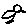
Label: bird